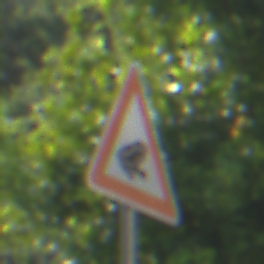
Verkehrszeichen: AmphibienwanderungLinks
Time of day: MorningAfternoon
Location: Outdoor (Urban)
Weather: PartlyCloudy
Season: NotSpecified
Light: Natural